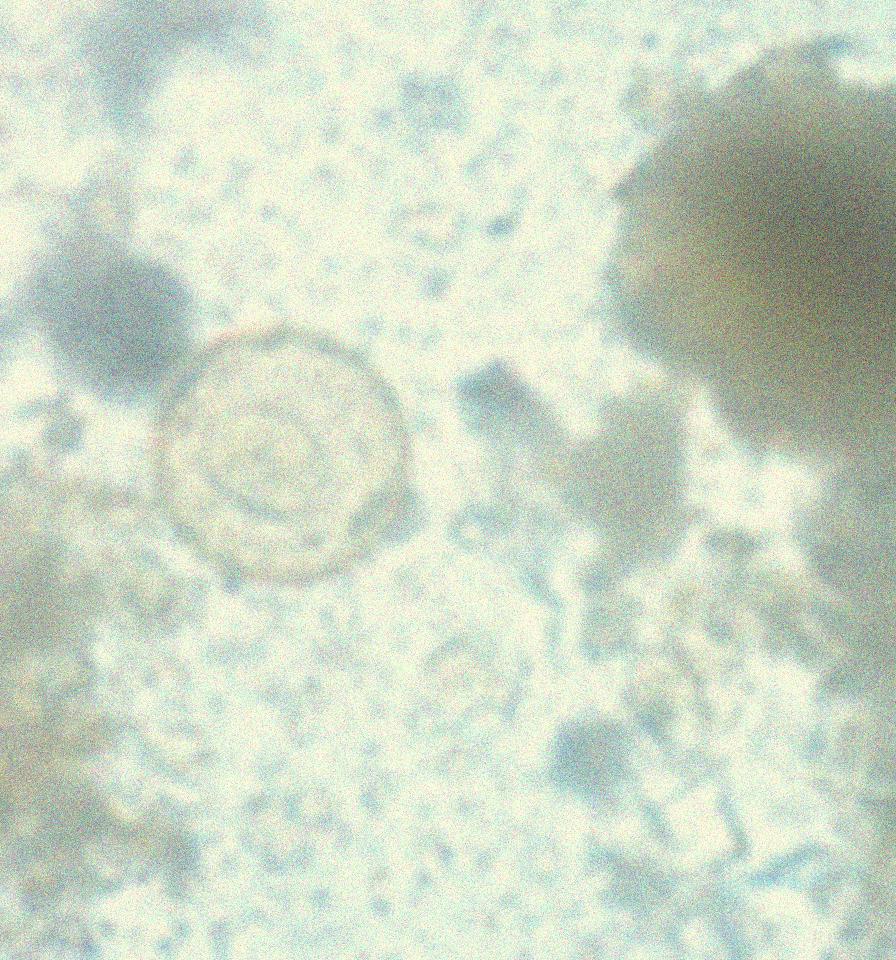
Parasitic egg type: Hymenolepis diminuta